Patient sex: M
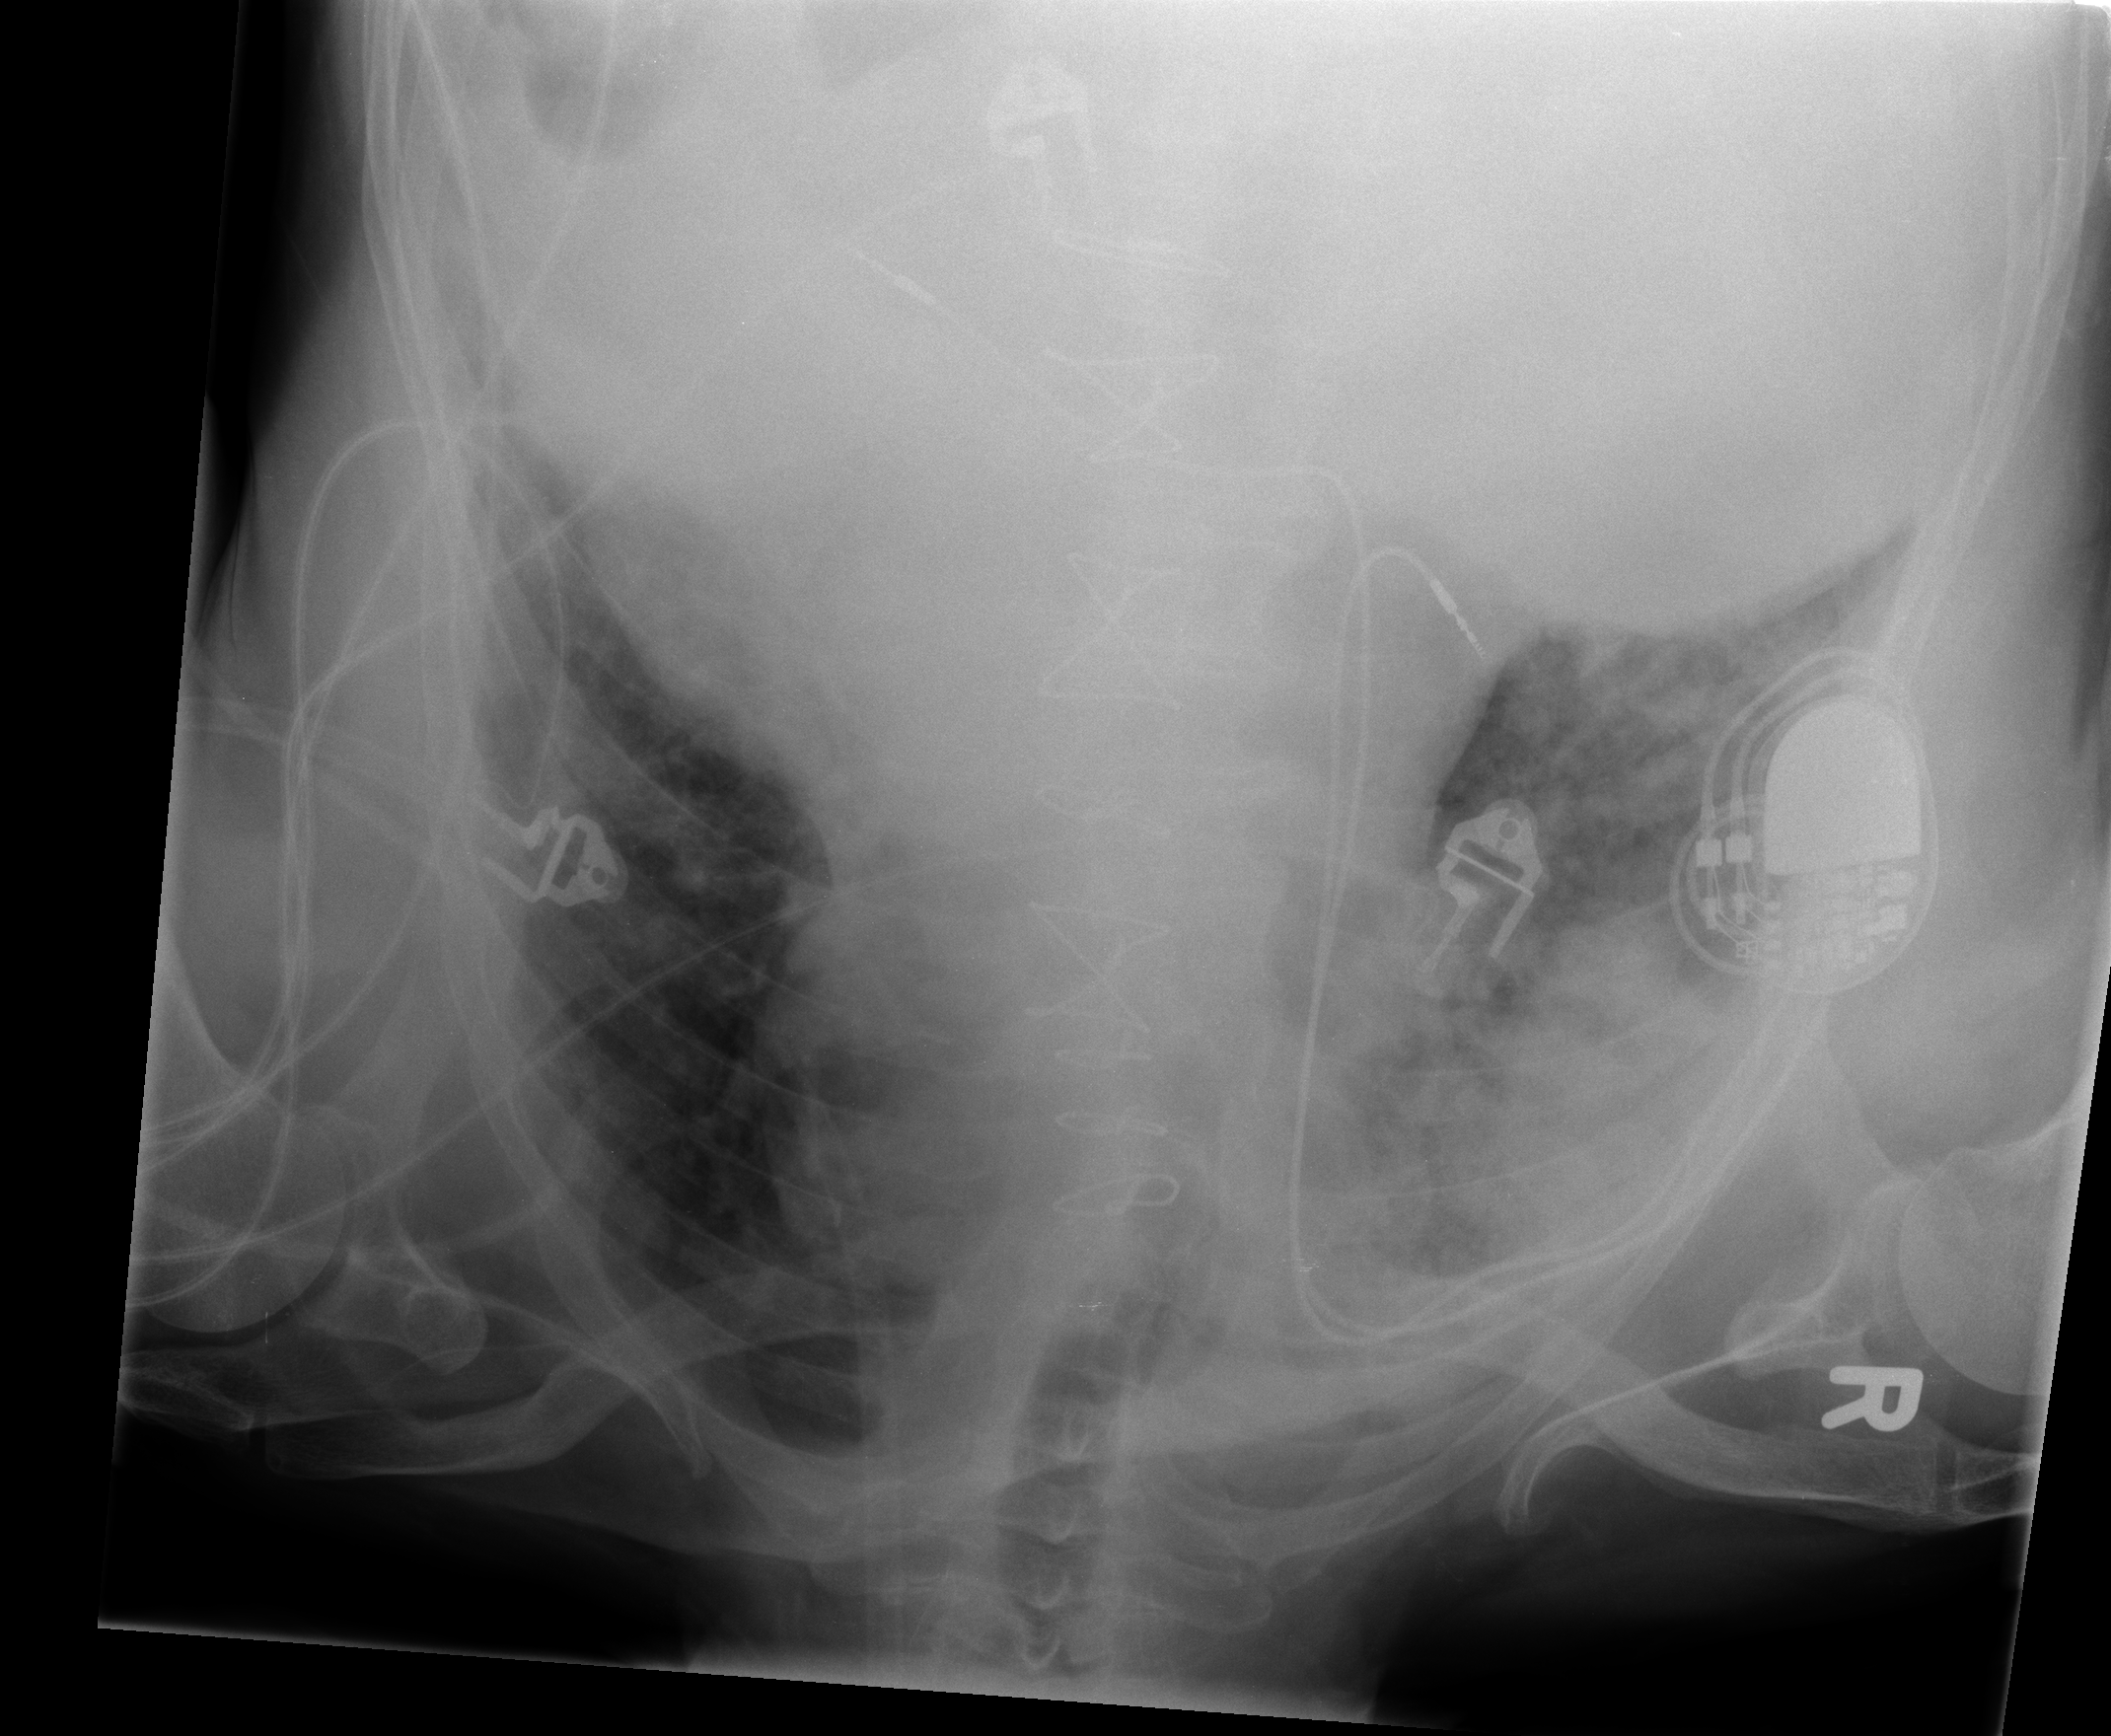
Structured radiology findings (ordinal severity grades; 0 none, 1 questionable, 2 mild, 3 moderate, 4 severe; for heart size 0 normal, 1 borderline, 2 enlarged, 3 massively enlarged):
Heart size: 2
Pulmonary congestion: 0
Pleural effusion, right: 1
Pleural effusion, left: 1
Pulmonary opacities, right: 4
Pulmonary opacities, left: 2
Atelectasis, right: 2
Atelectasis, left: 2